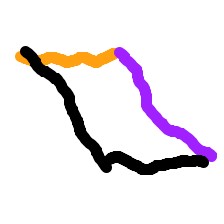
Shape: parallelogram